Interaction volume radius: 5 \u00c5
Interaction volume height: 25 \u00c5
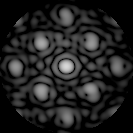
Disorder parameter: 0.2938